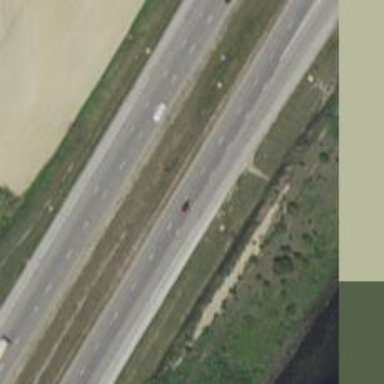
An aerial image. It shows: Motorway junction.